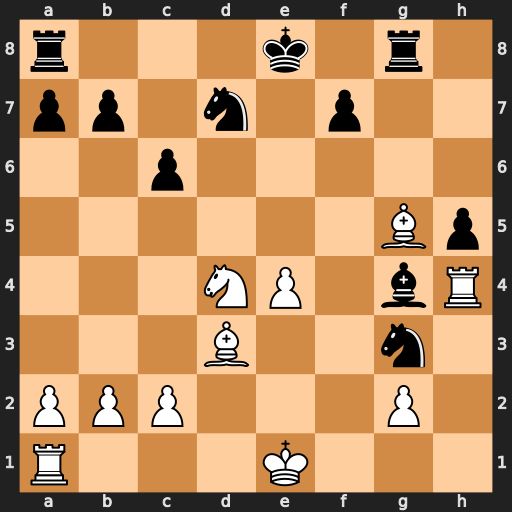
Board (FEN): r3k1r1/pp1n1p2/2p5/6Bp/3NP1bR/3B2n1/PPP3P1/R3K3
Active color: w
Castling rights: Qq
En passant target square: -
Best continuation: Bf4 Nc5 Bxg3